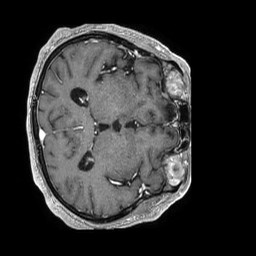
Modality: T1w
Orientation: axial
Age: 79
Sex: male
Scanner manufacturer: philips
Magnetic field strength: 1.5 T
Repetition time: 0.007737 s
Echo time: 0.003527 s